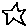
Label: star